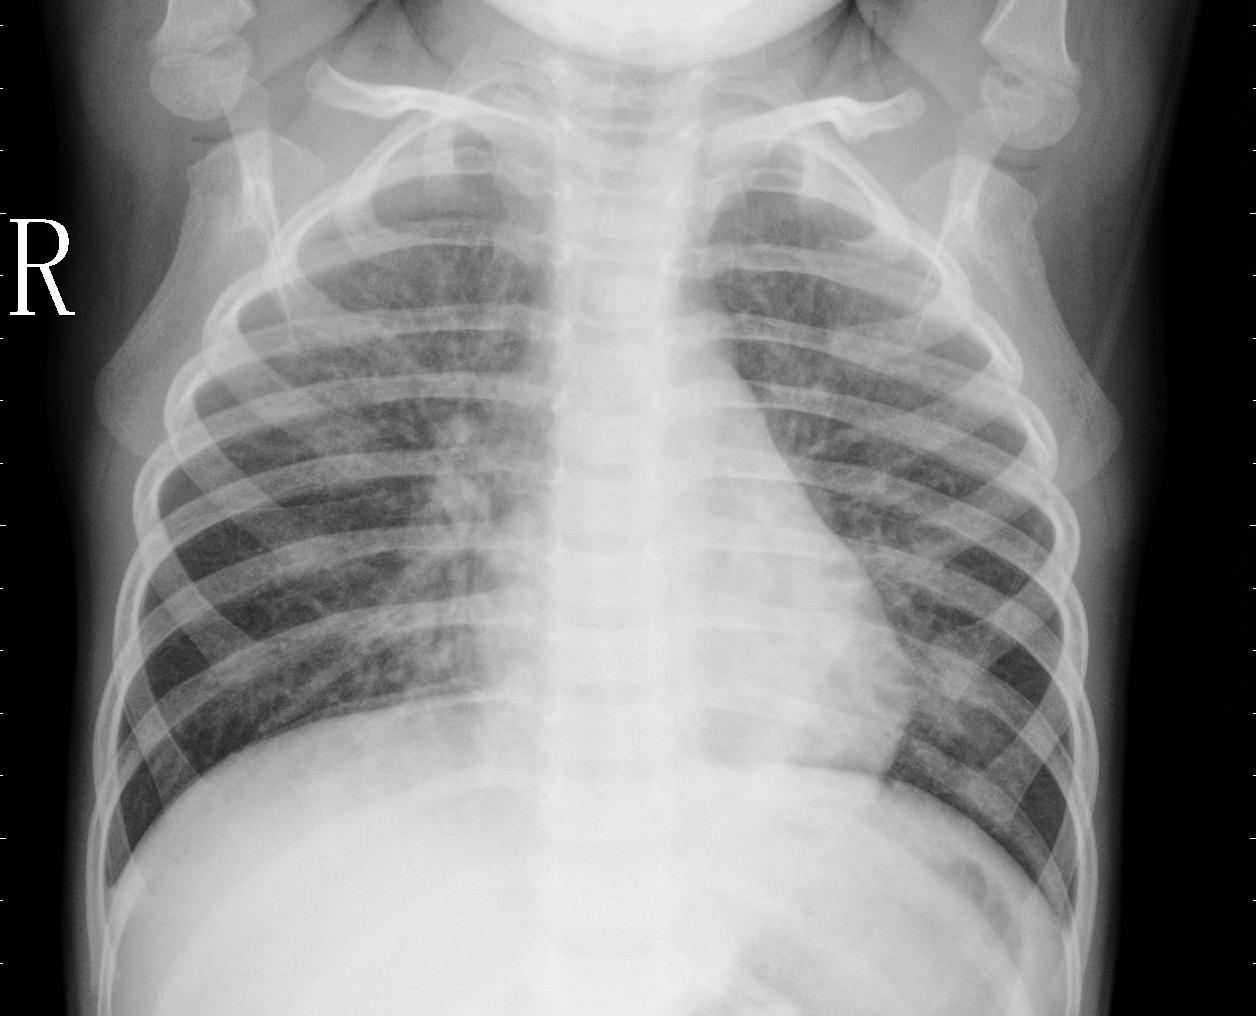
Diagnosis: PNEUMONIA